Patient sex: M
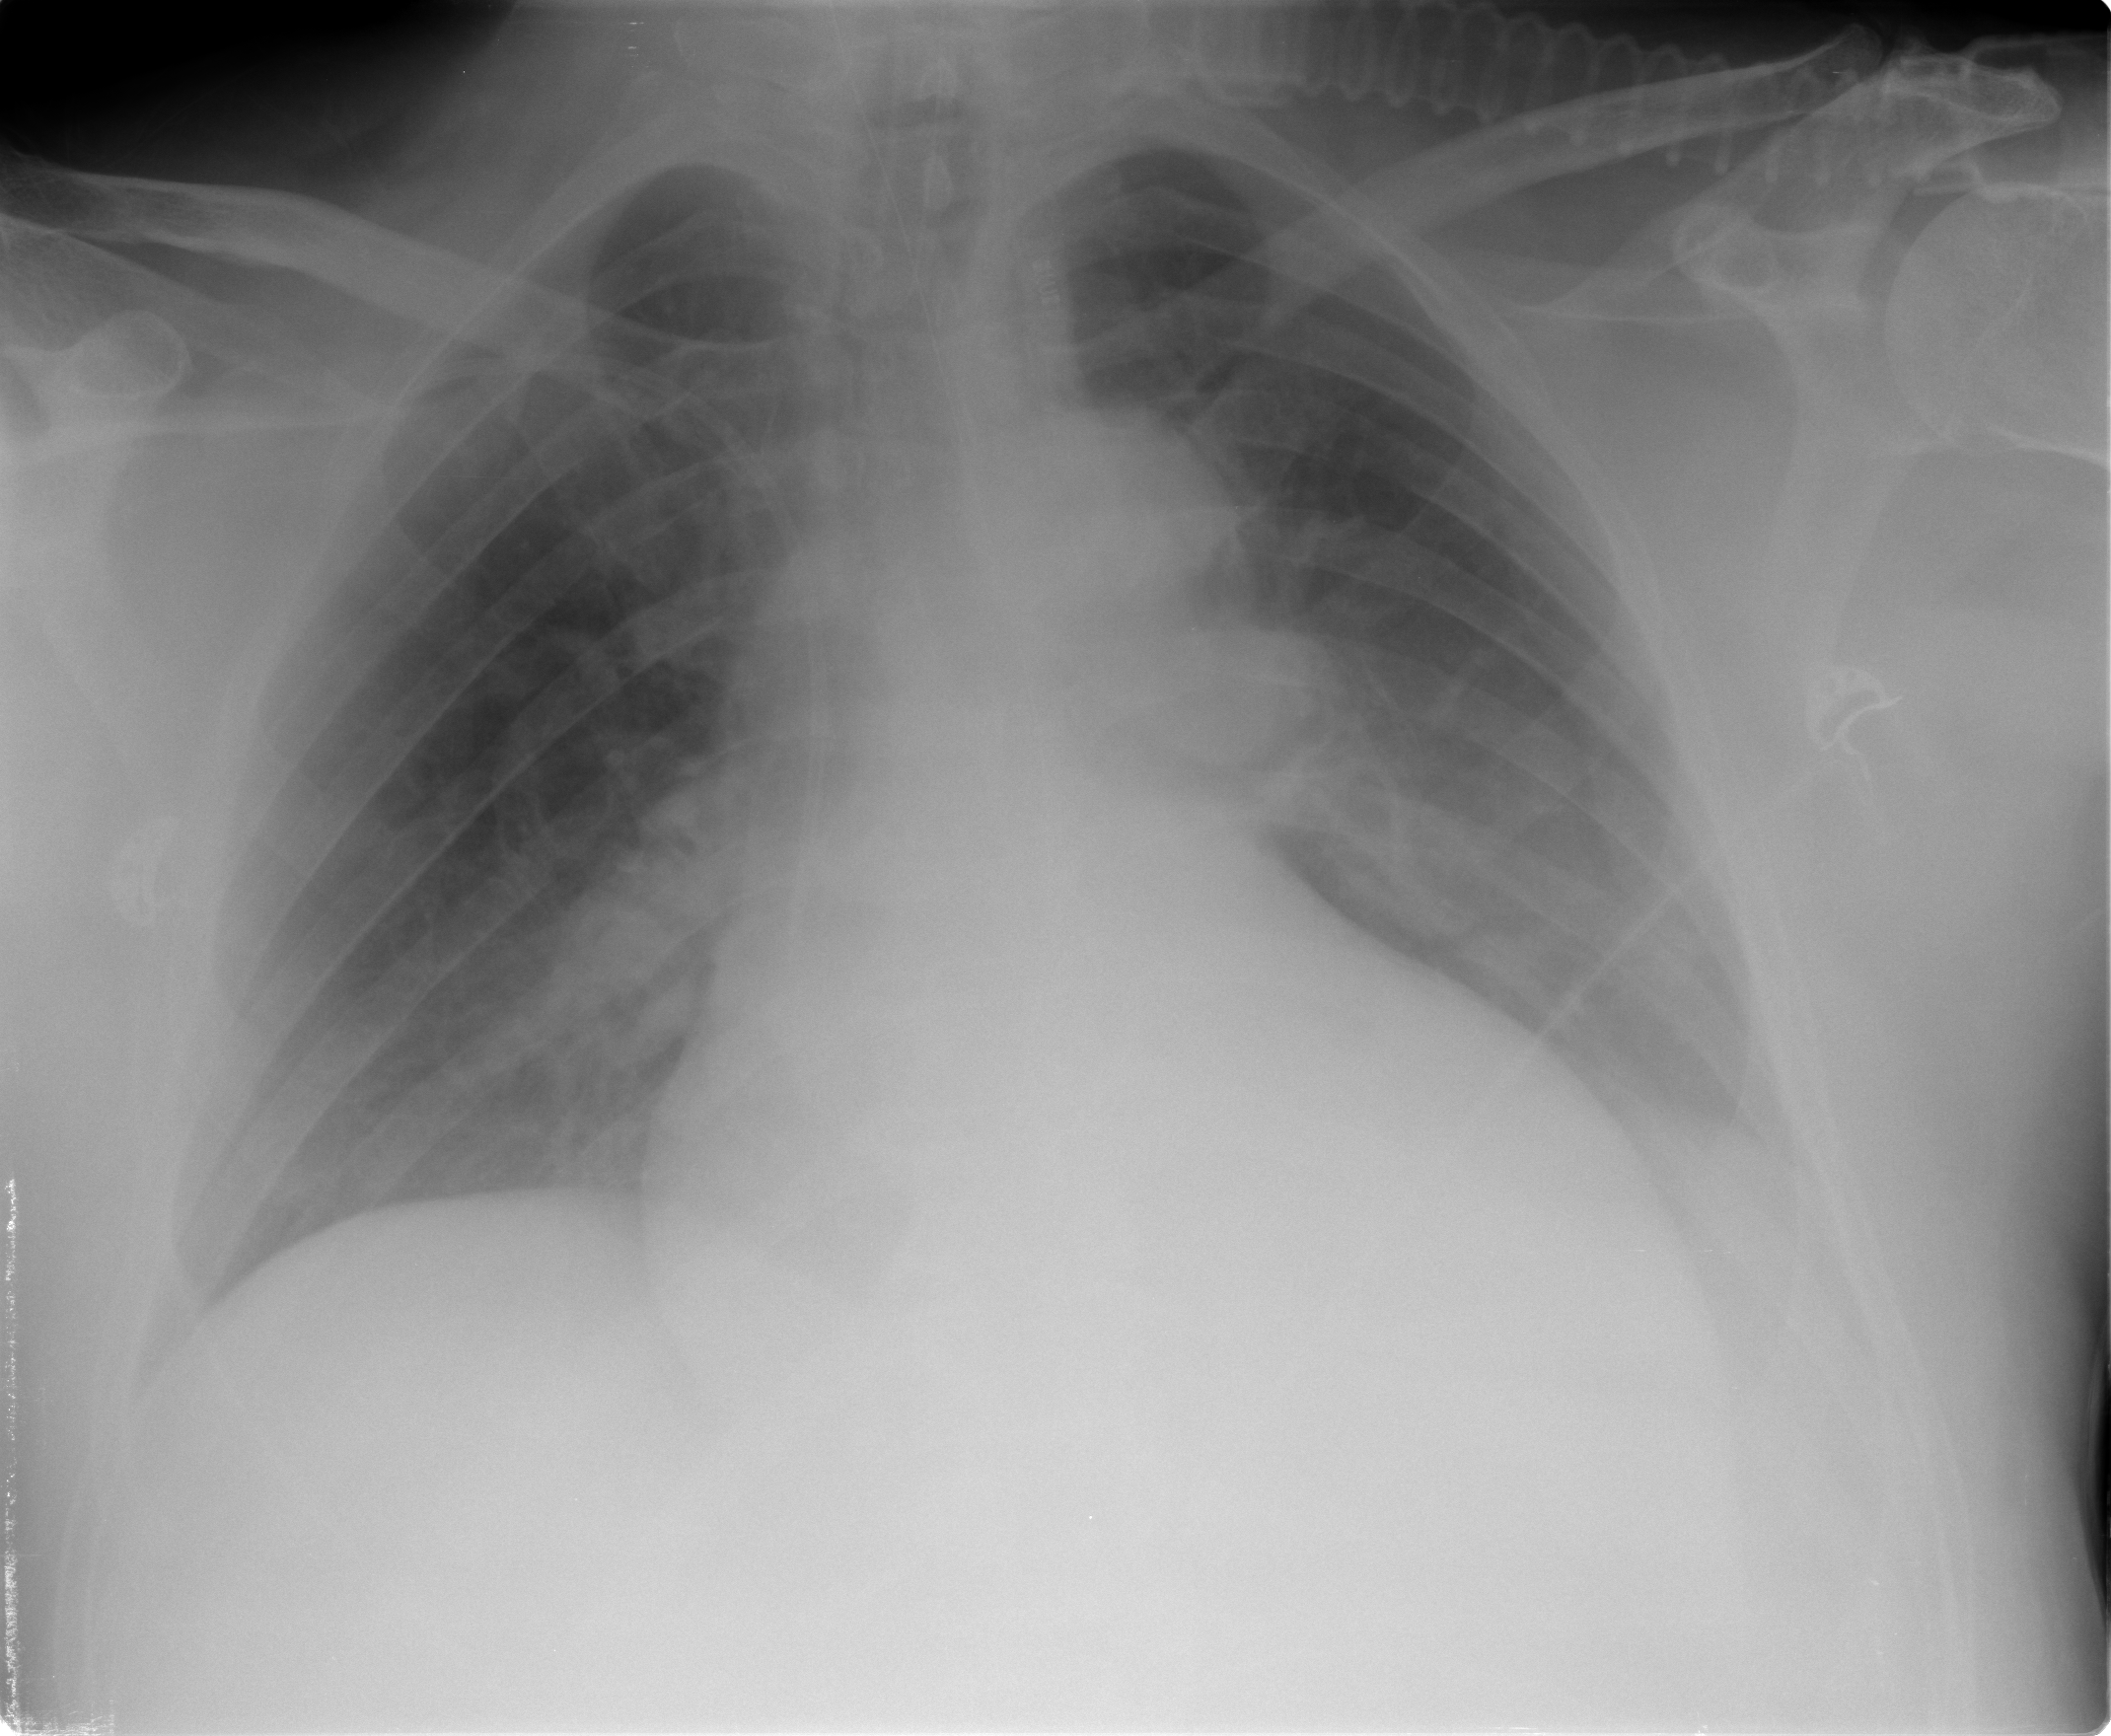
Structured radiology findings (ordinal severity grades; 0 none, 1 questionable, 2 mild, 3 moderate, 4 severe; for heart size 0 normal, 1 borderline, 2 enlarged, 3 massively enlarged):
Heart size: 2
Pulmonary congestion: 1
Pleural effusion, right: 1
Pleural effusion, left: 2
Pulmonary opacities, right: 1
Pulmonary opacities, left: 1
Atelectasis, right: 2
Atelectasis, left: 2